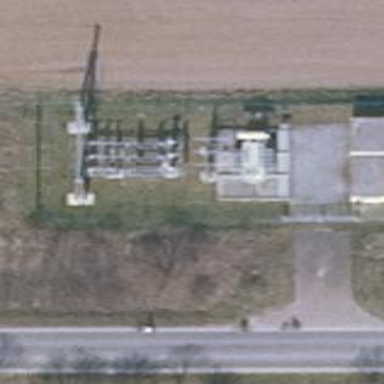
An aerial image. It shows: Outdoor power substation used for generation. The area is enclosed by fence.